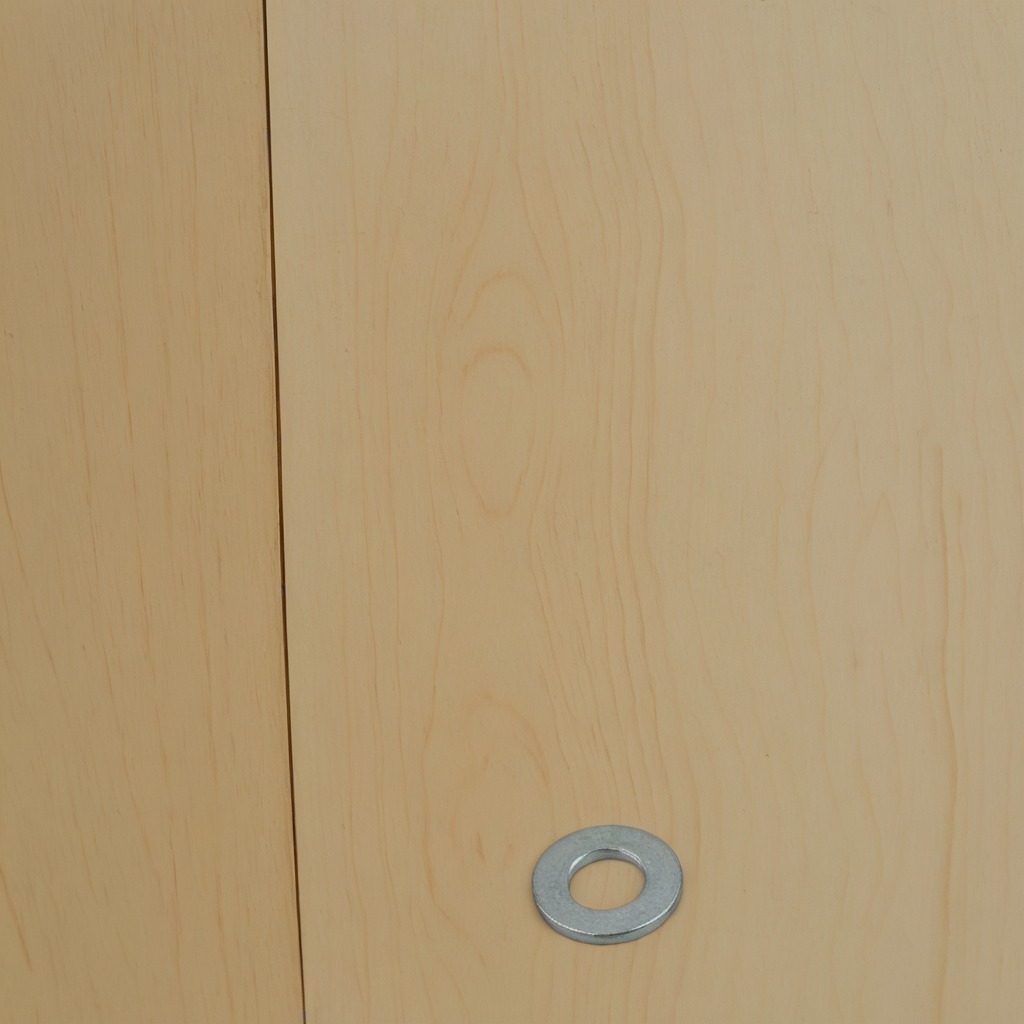
A flat metal washer is lying on the plywood surface in a paint workshop lit by afternoon window light.